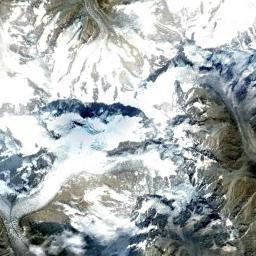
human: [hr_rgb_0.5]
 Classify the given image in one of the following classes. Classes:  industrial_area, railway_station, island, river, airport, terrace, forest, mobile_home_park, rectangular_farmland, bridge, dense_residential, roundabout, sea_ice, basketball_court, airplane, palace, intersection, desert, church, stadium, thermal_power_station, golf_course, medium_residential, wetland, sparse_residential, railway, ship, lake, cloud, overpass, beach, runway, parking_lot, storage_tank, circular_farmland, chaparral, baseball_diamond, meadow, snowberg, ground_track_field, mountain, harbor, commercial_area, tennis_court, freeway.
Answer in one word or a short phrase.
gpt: snowberg